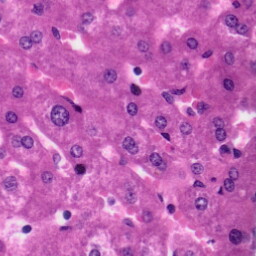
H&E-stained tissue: Liver